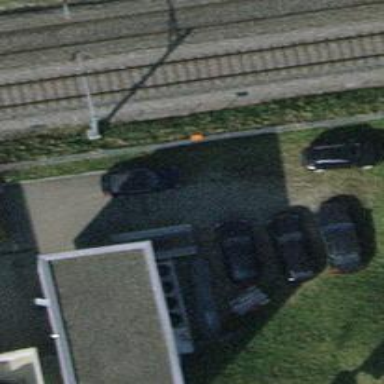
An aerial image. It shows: Orange aerial marker.